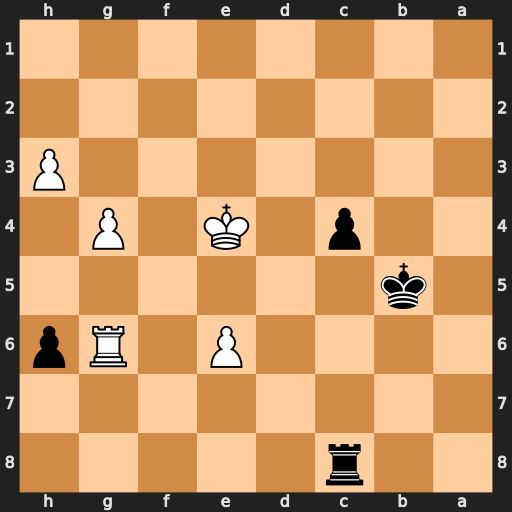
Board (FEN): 2r5/8/4P1Rp/1k6/2p1K1P1/7P/8/8
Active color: b
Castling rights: -
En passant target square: -
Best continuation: c3 Rf6 c2